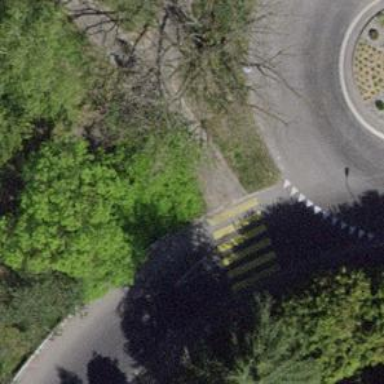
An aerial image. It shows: Uncontrolled zebra crossing with zebra markings.